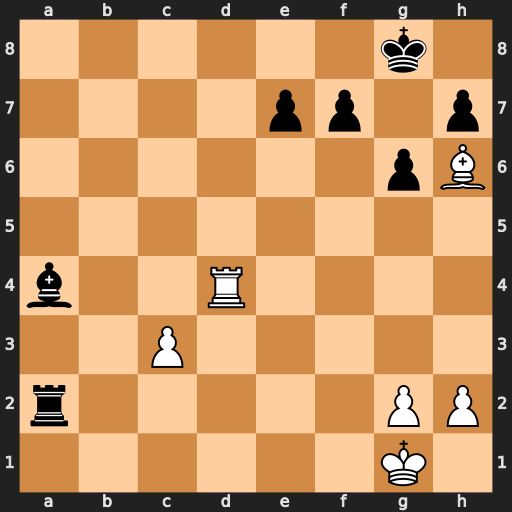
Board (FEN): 6k1/4pp1p/6pB/8/b2R4/2P5/r5PP/6K1
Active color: w
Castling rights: -
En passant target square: -
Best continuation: Rd8+ Be8 Rxe8#